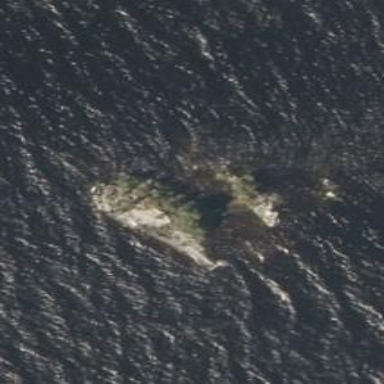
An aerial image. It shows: Island.